Question: I would like to keep this short and simple for everyone. I've been working on a personal project just to learn something small of creating a relatively basic IRC bot using pIRC Java API.
Things were looking relatively well however I'm having(and have been having for days) issues in regards to obtaining current channel and current channel users.
The bot will only really support a single channel per instance for now but I would like to be able to display all current users on the left side of my frame as shown below:

The light blue is where I would like to display the users and the dark blue is where I would like to display channel messages
In PIRC you ought to call listChannels() method first, which in turn calls onChannelInfo() after every server it reads it returns (String channel, int userCount, String topic).
The issue is that I want to filter my channels only by channel name, thus @Overriding the current onChannelInfo is not enough.
If anyone has used pIRCBot before and knows what's going on please do help. I've been working on this issue for days and spent countless hours going back and fourth, nothing seemed to work.. Nothing ever returned and thus never appended on my JTextArea..
TL;DR - I would like to display users in current channel in left side and messages in right side but am having alot of issues with retrieving channel users and information!
Thanks a million in advance.
ALSO, here's the API for anyone who would like to look at - <URL>
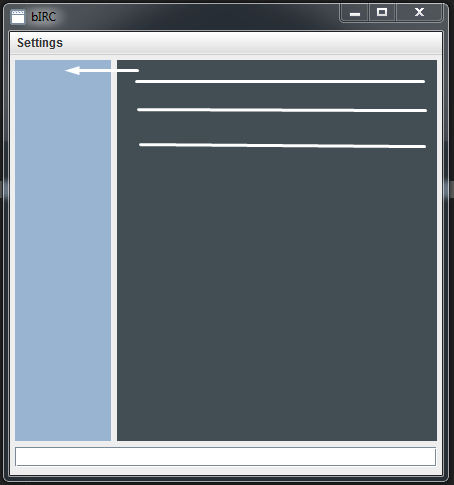
Answer: Well it's seems I've been able to fix the issue if anyone is connected.
For a start there was no need to call Pircbot.listChannels().
listChannels() automatically invokes onChannelInfo(String channel, int userCount, String topic) after each server is received.
However all that was needed is to getChannels() and then getUsers(), iterate through those users, get user.getNick() and save the String in a list, then iterate through the list and append the users.
Here is the method I used for it:
'''
public void appendUsersConnectedToChannel(){
List<String> users = new ArrayList<>();
for(User i : Main.bot.getUsers(Main.bot.getChannel())){
users.add(i.getNick());
}
for(String i : users){
append(i + "
");
}
}
'''
The question will obviously arise, "Why didn't you just directly append from i.getNick()? And my answer would have to be, I don't know. Whenever I tried to do that, it would never work and have no explanation for it.
Here is a more efficient way of writing(theoretically):
'''
public void appendUsersConnectedToChannel(){
for(User i : Main.bot.getUsers(Main.bot.getChannel())){
append(i.getNick());
}
}
'''
Once again, this is using PircBot's API, which has been fairly fun to work with and would encourage anyone to try it, it's not flawless but it works very well!